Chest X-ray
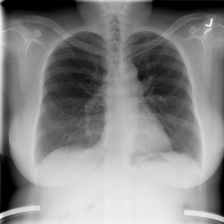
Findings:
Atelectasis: negative
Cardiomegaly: negative
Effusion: negative
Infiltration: negative
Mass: negative
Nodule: negative
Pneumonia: negative
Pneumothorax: negative
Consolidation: negative
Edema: negative
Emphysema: negative
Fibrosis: negative
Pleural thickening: negative
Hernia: negative